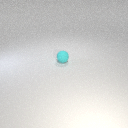
small cyan rubber sphere